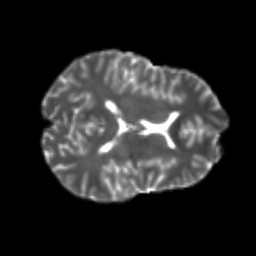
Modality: T2w
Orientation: axial
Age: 24
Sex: female
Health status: healthy
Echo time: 0.074 s